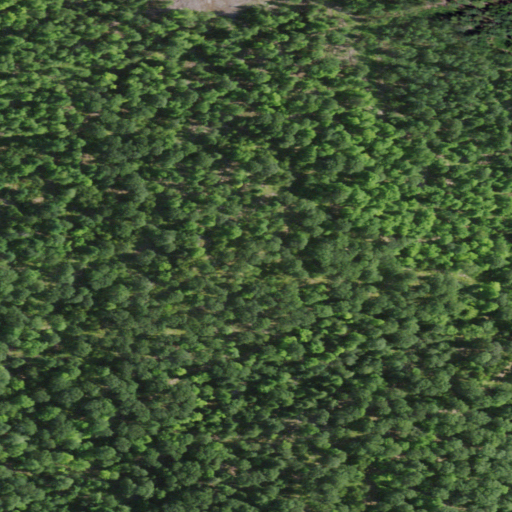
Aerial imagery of mountain in New York named Smith Hill containing mixed forest, deciduous forest, and evergreen forest